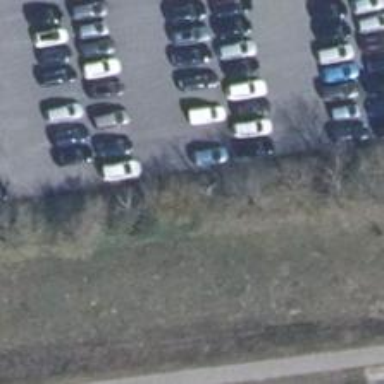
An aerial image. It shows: Road serving as parking aisle.